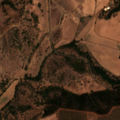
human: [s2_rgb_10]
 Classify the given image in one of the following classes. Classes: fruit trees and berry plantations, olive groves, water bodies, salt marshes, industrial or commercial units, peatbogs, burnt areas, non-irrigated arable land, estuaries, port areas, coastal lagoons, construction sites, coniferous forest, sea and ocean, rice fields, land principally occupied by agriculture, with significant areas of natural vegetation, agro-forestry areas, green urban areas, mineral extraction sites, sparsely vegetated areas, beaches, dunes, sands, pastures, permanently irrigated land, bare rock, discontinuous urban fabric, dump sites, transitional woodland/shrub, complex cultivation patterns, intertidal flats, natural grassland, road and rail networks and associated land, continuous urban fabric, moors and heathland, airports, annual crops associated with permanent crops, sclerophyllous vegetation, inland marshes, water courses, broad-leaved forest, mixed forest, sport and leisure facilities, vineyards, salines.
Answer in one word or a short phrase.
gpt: non-irrigated arable land, olive groves, agro-forestry areas, broad-leaved forest